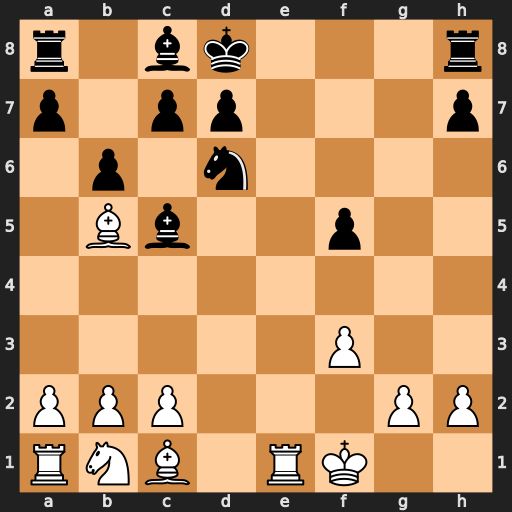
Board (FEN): r1bk3r/p1pp3p/1p1n4/1Bb2p2/8/5P2/PPP3PP/RNB1RK2
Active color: w
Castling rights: -
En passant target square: -
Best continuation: Bg5#